Field crop: maize
Growth stage: 2
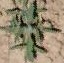
Species: atriplex